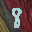
Label: 8